一年级 · 度量几何学
五角钱硬币

的反面是圆形。
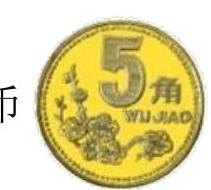
答案: $\sqrt{ }$